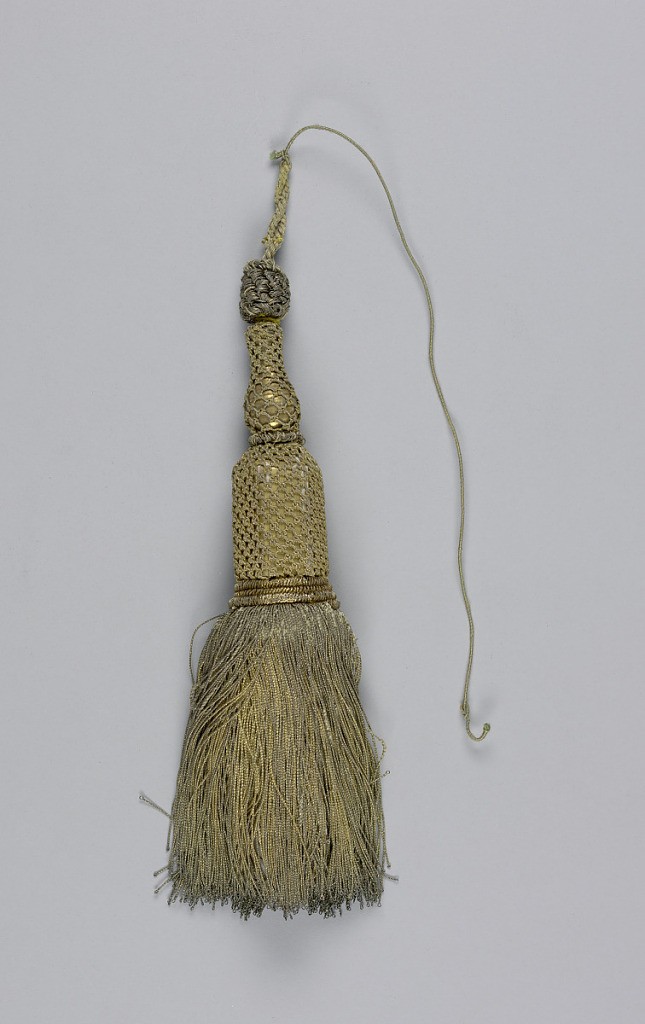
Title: Tassel
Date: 18th century
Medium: metallic thread on wood core
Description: Tassel with a skirt of metallic threads with collar at top. Head of wood painted gold (vase above hexagon) and covered with metallic threads in knotted design; knob at top and loop of cord bound with metallic threads.